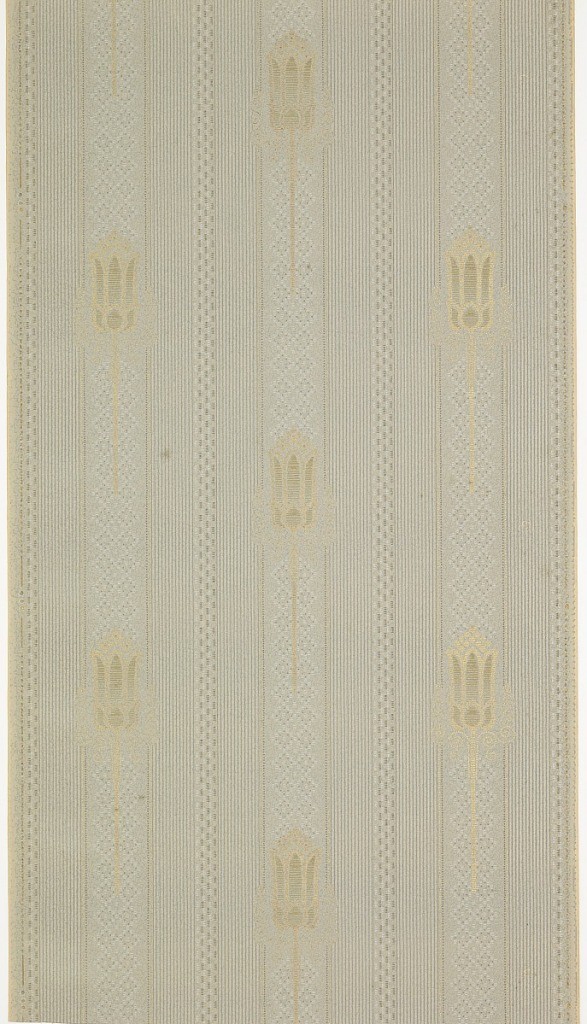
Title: Sidewall
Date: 1905–1915
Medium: Machine-printed paper
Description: Bands of vertical lines and horizontal dashes alternate with bands of vertical stylized tulips (with stems) that are made up of horizontal dashes and beading. The bands with tulips have grids made up of horizontal dashes, dots, and waving scrolls. Background of vermiculation and dots. Ground is light blue. Printed in white, blue, gold mica, tan, and grey.